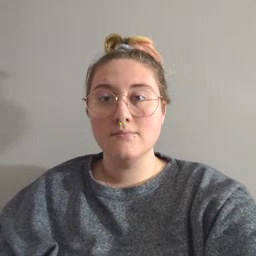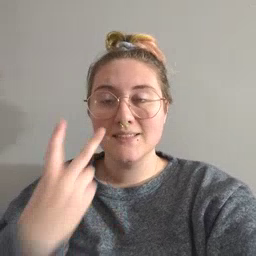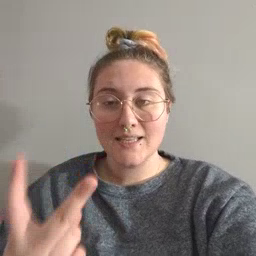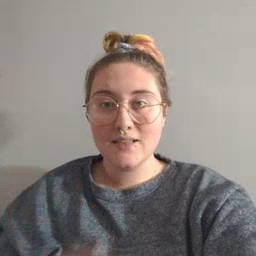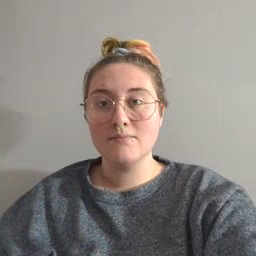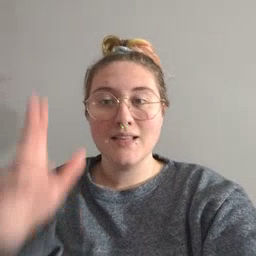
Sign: see